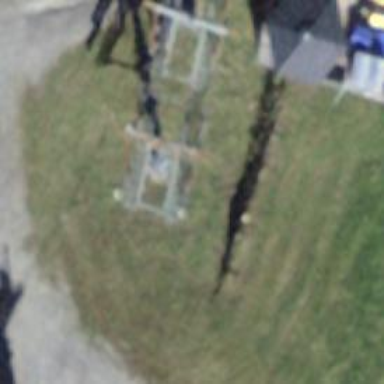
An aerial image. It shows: Pylon used for aerialway.